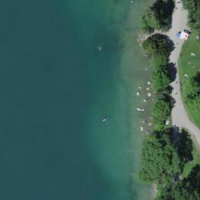
EUNIS habitat code: 14
Species observed at this site:
Chroicocephalus ridibundus
Phalacrocorax carbo
Fagus sylvatica
Larus michahellis
Cygnus olor
Anas platyrhynchos